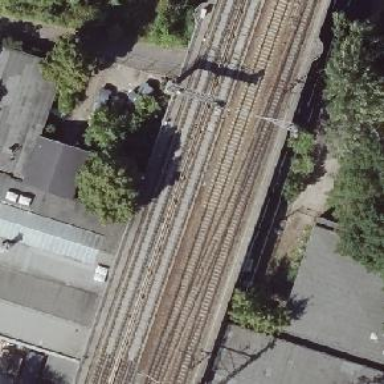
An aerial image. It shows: Viaduct railway bridge with electrified contact lines. The railway is supported by ballastless tracks.